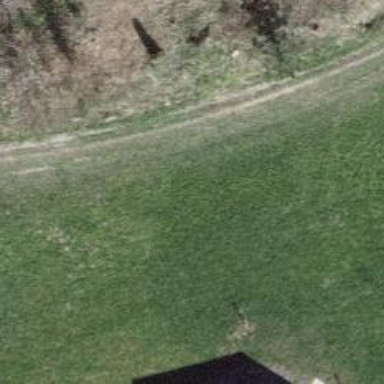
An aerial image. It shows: Path.